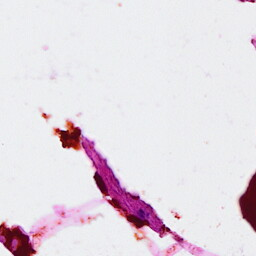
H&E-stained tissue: Breast